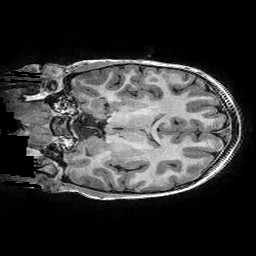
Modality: T1w
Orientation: coronal
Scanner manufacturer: ge
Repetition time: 0.008096 s
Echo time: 0.00318 s